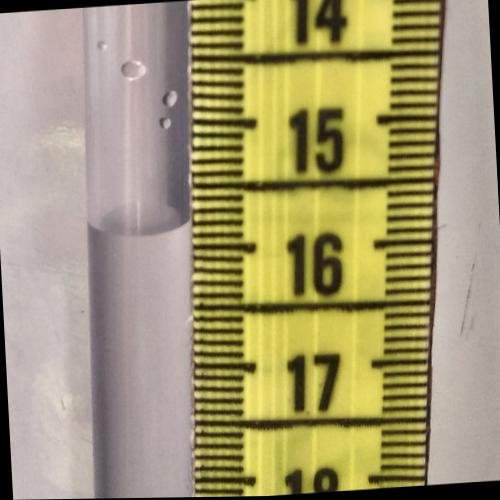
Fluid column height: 15.8 cm